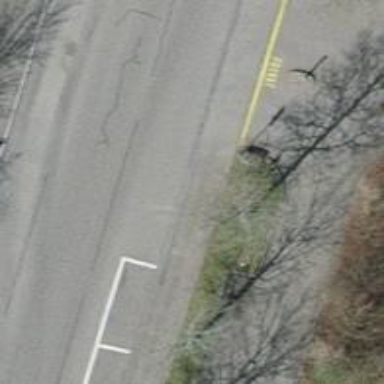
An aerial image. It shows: Bus stop equipped with public transport stop position.